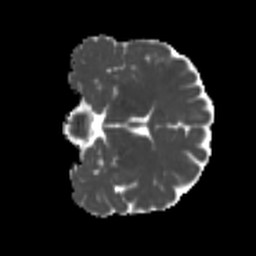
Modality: MD
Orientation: coronal
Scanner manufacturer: siemens
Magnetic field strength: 3 T
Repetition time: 4 s
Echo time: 0.0594 s